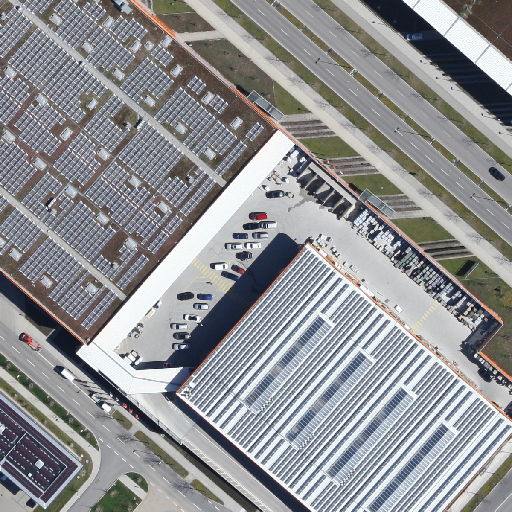
Referring expression: car